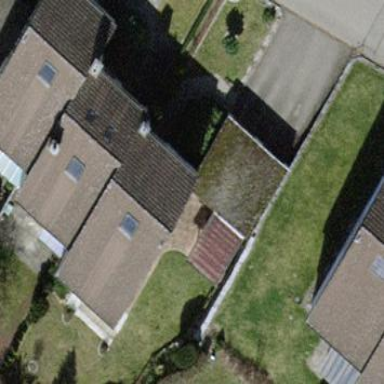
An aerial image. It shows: Terrace building with gabled roof.